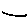
Label: line